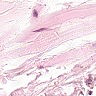
Metastatic tissue present: no